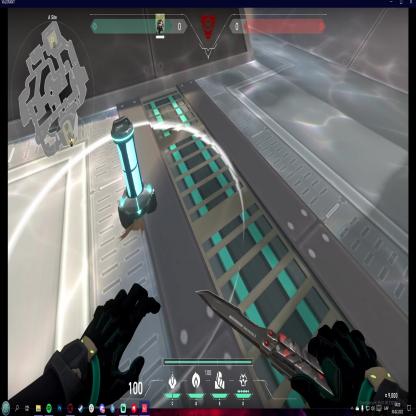
Label: planted spike